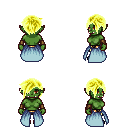
a pixel art fantasy rpg character, female body template, orc, green skin, overskirt, gold greaves, gold pixie cut hairstyle, leather bracers, black slippers, four views (front, back, left, right), 2x2 character sprite sheet, small pixel art, hard edges, no anti-aliasing